Question: I want to group my dataset by this first part of my string.
So to group it by "SC Freiburg","Arsenal" and so on...
Also in addition to group by, I need the count of those which are grouped.
'''
scala> res61.foreach(println)
SC Freiburg,2014,Germany,7747
Arsenal,2014,Germany,7745
Arsenal,2014,Germany,7750
Arsenal,2014,Germany,7758
Bayern Munich,2014,Germany,7737
Bayern Munich,2014,Germany,7744
Bayern Munich,2014,Germany,7746
Bayern Munich,2014,Germany,7749
Bayern Munich,2014,Germany,7752
Bayern Munich,2014,Germany,7754
Bayern Munich,2014,Germany,7755
Borussia Dortmund,2014,Germany,7739
Borussia Dortmund,2014,Germany,7740
Borussia Dortmund,2014,Germany,7742
Borussia Dortmund,2014,Germany,7743
Borussia Dortmund,2014,Germany,7756
Borussia Monchengladbach,2014,Germany,7757
Schalke 04,2014,Germany,7741
Schalke 04,2014,Germany,7753
Chelsea,2014,Germany,7751
Hannover 96,2014,Germany,7738
Real Madrid,2014,Germany,7748
Lazio,2014,Germany,7759
'''
HINT: I have to use rdd operations, please do not suggest using dataframes
I have seen this post: <URL>
But I do not know to reproduce it in my example.
This is result output, from my postgresql database:

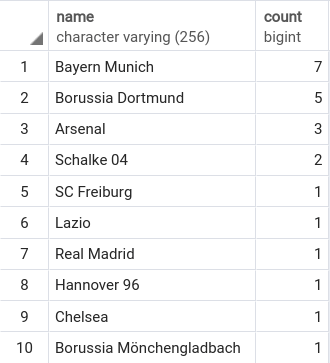
Answer: RDD has groupBy() and groupByKey() methods for this. for example to have group count you can do:
'''
val str ="""SC Freiburg,2014,Germany,7747
Arsenal,2014,Germany,7745
...
"""
val rdd = sc.parallelize(str.split("
"))
rdd.map (_.split(",")).keyBy(_(0)).groupByKey().map {case (k, v) => (k, v.size)}.collect
'''